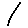
Label: line